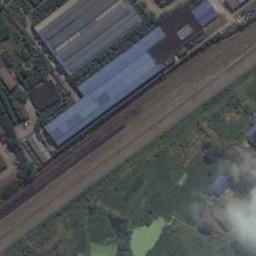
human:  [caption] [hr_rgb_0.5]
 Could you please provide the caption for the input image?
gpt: There are two parallel railway lines here .

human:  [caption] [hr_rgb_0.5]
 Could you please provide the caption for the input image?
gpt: The railway is next to the grass and houses .

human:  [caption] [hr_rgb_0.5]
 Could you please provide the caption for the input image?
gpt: There are several buildings beside the railway .

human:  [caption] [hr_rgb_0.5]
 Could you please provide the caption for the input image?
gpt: These railways are between some fields and blue makeshift houses .

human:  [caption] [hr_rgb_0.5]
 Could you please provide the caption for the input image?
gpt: There are some blue buildings and green meadows beside the railway .